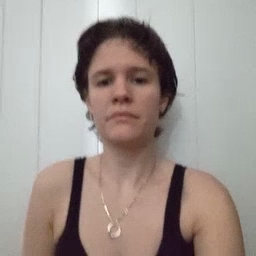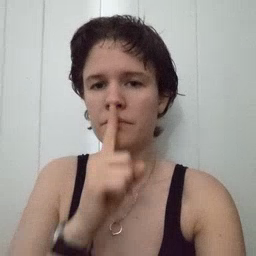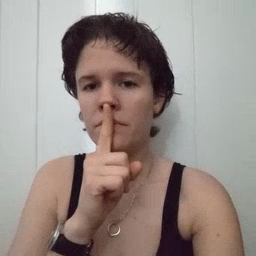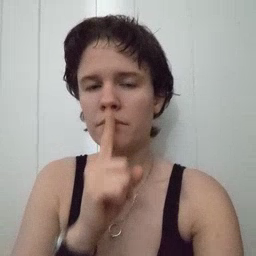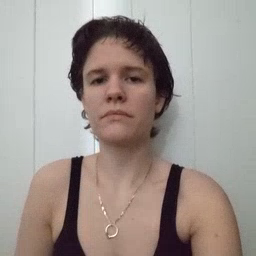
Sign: shhh